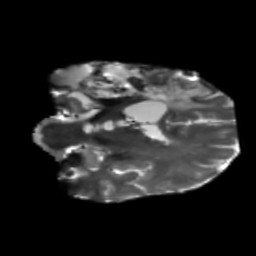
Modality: T2w
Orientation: coronal
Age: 46
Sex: male
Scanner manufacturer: siemens
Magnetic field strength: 3 T
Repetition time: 5.47 s
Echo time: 0.0854 s